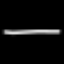
Label: line